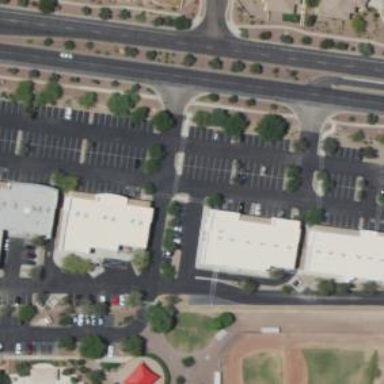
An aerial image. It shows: Veterinary facility.